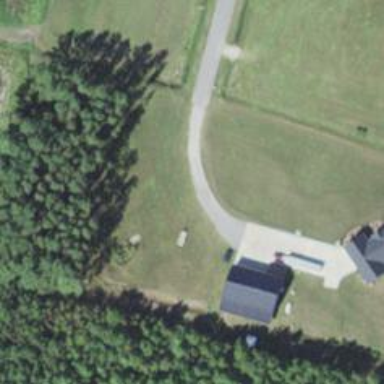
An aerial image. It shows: Driveway leading to service road.